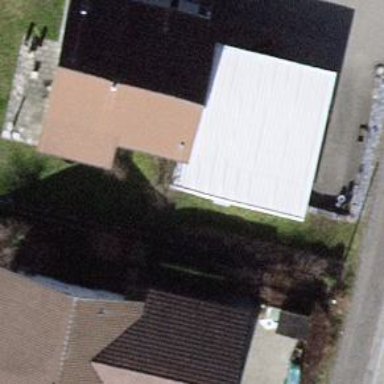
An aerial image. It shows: Garage.